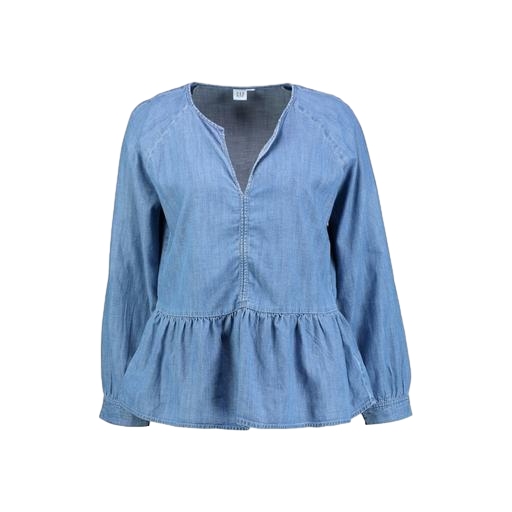
denim blouse blue, denim blouse, blue denim blouse, white background